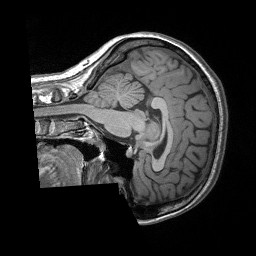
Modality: T1w
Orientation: sagittal
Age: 33
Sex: female
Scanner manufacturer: siemens
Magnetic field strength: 3 T
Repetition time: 1.9 s
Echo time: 0.00252 s